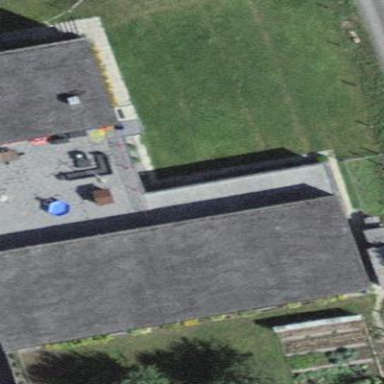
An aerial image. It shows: School building.